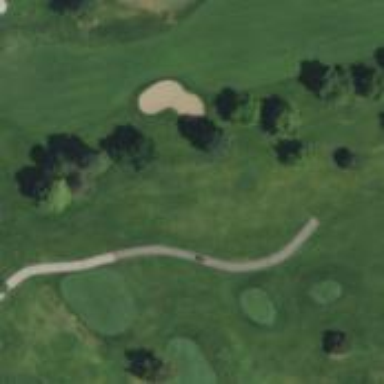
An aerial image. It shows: Smooth asphalt path labeled as golf cartpath with grade 1 quality.